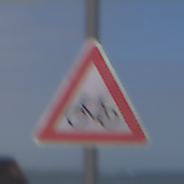
Verkehrszeichen: RadverkehrRechts
Umgebung: Outdoor, Nature
Tageszeit: Midday
Wetter: PartlyCloudy
Licht: Natural
Jahreszeit: NotSpecified
Kontrast: MediumContrast